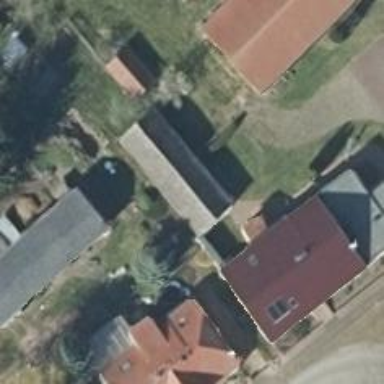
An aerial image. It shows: House with gabled roof oriented along the building. The roof is maroon in color.